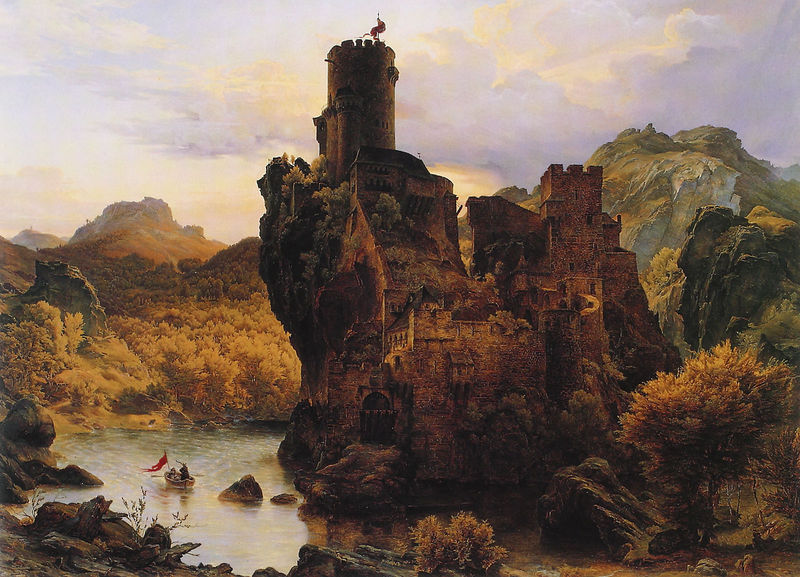
Titel: Das Felsenschloss (Schottische Landschaft, Bergschloss, Schloss Lochleven, Ritterburg)
Künstler: Caspar David Friedrich
Institution: Düsseldorf, Kunstmuseum
Schlagwörter: berg, felsen, gemälde, himmel, mann, wasser, wolken, bäume, fluss, gelb, grün, landschaft, ocker, see, braun, fenster, rot, büsche, pflanzen, wald, boot, kahn, turm, bogen, fahne, flagge, berge, fels, gebirge, gipfel, herbst, romantik, wild, rudern, tor, zinnen, eingang, ruine, burg, romatisch, burggraben, zinne, fel, büscghe